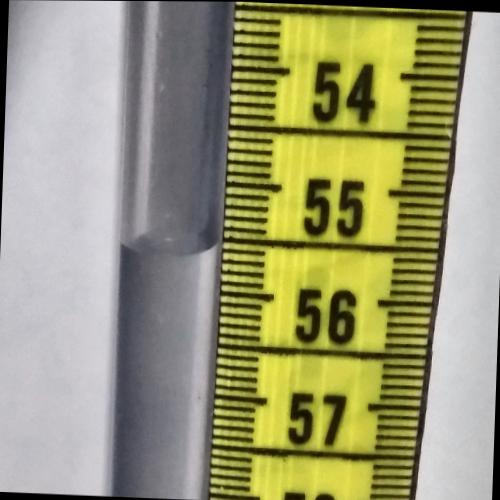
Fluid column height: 55.6 cm